Question: I want to write a program that will recognize stars in the photo of the night sky and mark them. I'm new in DSP and would like to ask how to implement this. I sketched a draft code:
'''
#include "main.hpp"
using namespace std;
//using namespace cv;
int main(int argc, char *argv[])
{
const char *imageName = (argc >= 2) ? argv[1] : "4.jpg";
int64_t processTime;
cv::Mat imageSource, result1, result2, grayScaledImage;
/// Create and initialize the kerenel matrix
cv::Mat kernelMatrix = (cv::Mat_<char>(3, 3) << 0, -1, 0,
-1, 5, -1,
0, -1, 0);
cout << "Start..." << endl;
if ((argc == 3) && !(strcmp("G", argv[2]))) imageSource = cv::imread(cv::samples::findFile(imageName), cv::IMREAD_GRAYSCALE);
else imageSource = cv::imread(cv::samples::findFile(imageName), cv::IMREAD_COLOR);
/// Check for errors while open
if (imageSource.empty())
{
cerr << "Can't open image [" << imageName << "]" << endl;
exit(EXIT_FAILURE);
}
processTime = cv::getTickCount(); /// Start timer
//img_proc::sharpening(imageSource, result1); /// Process image
cv::cvtColor(imageSource, grayScaledImage, cv::COLOR_BGR2GRAY);
cv::filter2D(grayScaledImage, result1, imageSource.depth(), kernelMatrix); /// Process image
processTime = (cv::getTickCount() - processTime) / cv::getTickFrequency(); /// Stop timer and fix the process time
/// Create windows for pictures
cv::namedWindow("Source image", cv::WINDOW_AUTOSIZE);
cv::namedWindow("Result image (1)", cv::WINDOW_AUTOSIZE);
/// Show images
cv::imshow("Source image", imageSource);
cv::imshow("Result image (1)", result1);
cv::waitKey(0);
/// The second method
processTime = cv::getTickCount(); /// Start timer
cv::Sobel(result1, result2, CV_32F, 1, 0); /// S
processTime = (cv::getTickCount() - processTime) / cv::getTickFrequency(); /// Stop timer and fix the process time
cv::namedWindow("Result image (2)", cv::WINDOW_AUTOSIZE);
cv::imshow("Result image (2)", result2);
cv::waitKey();
double minVal, maxVal;
cv::Mat newMat;
cv::minMaxLoc(result2, &minVal, &maxVal);
result2.convertTo(newMat, CV_8U, (255.0 / (maxVal - minVal)), (-minVal * 255.0 / (maxVal - minVal)));
cv::namedWindow("newmat", cv::WINDOW_AUTOSIZE);
cv::imshow("newmat", newMat);
cv::waitKey();
return 0;
}
'''
As a result I get the following images (on the left - the initial image, on the right - the final image):

But I want to highlight the stars, for example, with a yellow circle on a grayscale image. How I can do it?
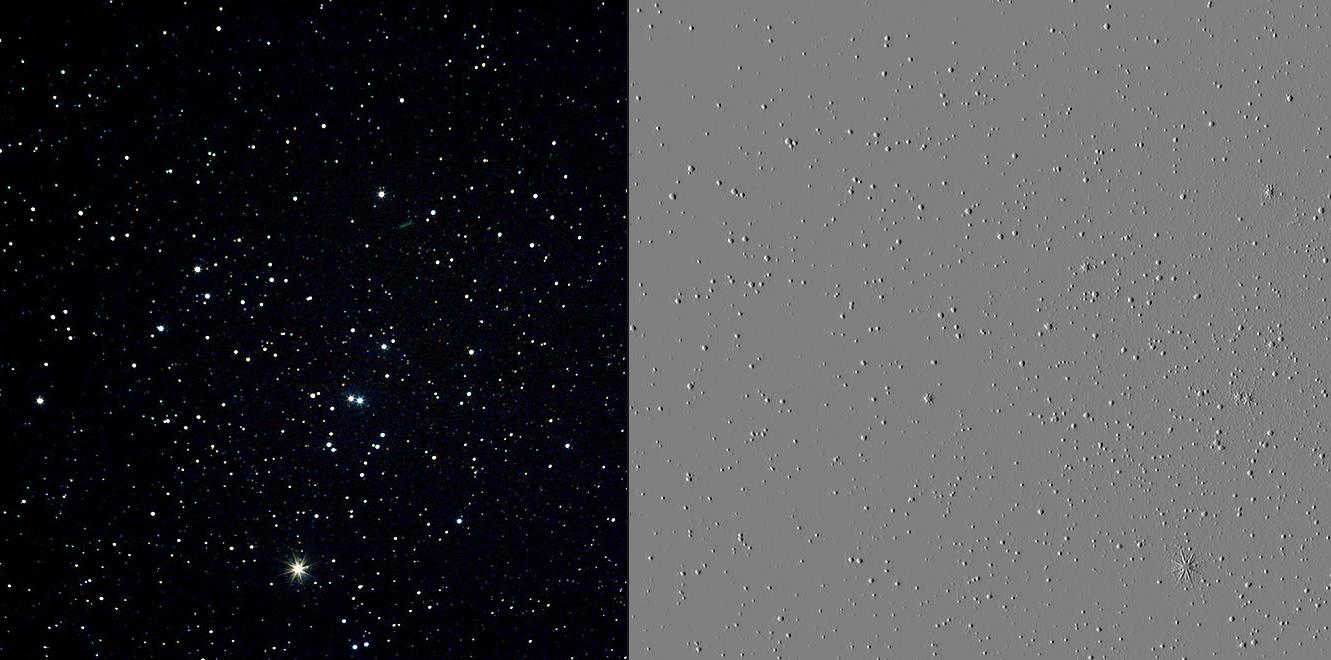
Answer: Here is a MATLAB solution:
'''
I = imread('Stars.jpg'); %Read image from file
I = I(:, 1:floor(size(I,2)/2-40), :); %Crop the relevant part (left side).
J = rgb2gray(I); %Convert RGB to Grayscale.
BW = imbinarize(I); %Convert to binary image (you have the option to manually select the threshold).
BW2 = bwmorph(BW2, 'shrink', Inf); %Shrink clusters until single pixel is left.
%The shrink operation wasn't good enough, fill hols, and shrink again.
BW3 = bwfill(BW2, 'holes');
BW4 = bwmorph(BW3, 'shrink', Inf);
%Find coordinates where pixel value is 1
[Y, X] = find(BW4);
%Mark each coordinate with yellow circle.
K = insertMarker(I, [X Y], 'o', 'size', 5, 'color', 'yellow');
figure;imshow(K); %Display result.
'''
Sorry for using MATLAB, but with OpenCV it's going to take me 100 hours...
Result:
<URL>
MATLAB has a profound documentation, so you can learn about each operation by Google searching.